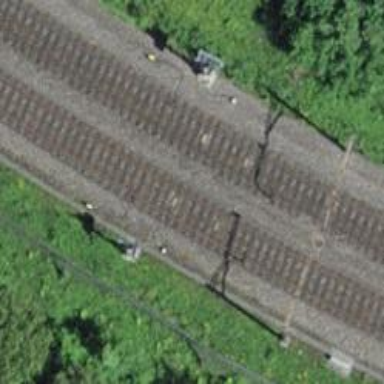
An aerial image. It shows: Railway with electrified contact lines.